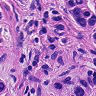
Metastatic tissue present: yes